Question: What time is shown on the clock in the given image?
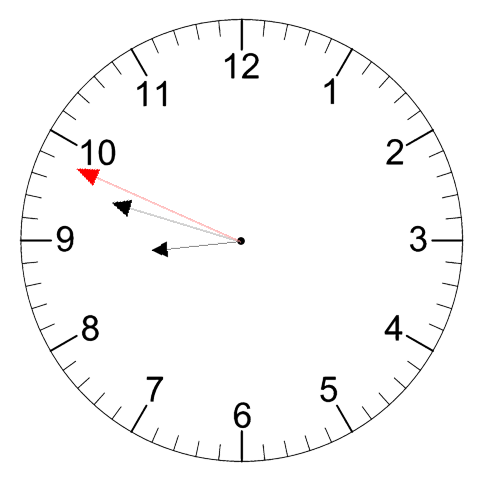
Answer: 08:47:49